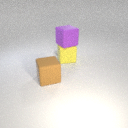
large brown rubber cube in front of large yellow rubber cube